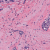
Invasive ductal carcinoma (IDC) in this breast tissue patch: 1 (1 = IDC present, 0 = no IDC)